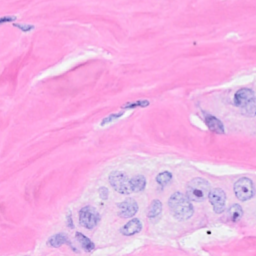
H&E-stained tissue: Breast